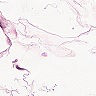
Metastatic tissue present: no